Question: I have this screenshot of my storyboard which looks ok, and then the simulator which has some weird whitespace block on the screen.
The simulator is retina 4-inch ios6 simulator. Is this not a correct simulator? Or is there something else I am doing incorrectly?
Thanks!
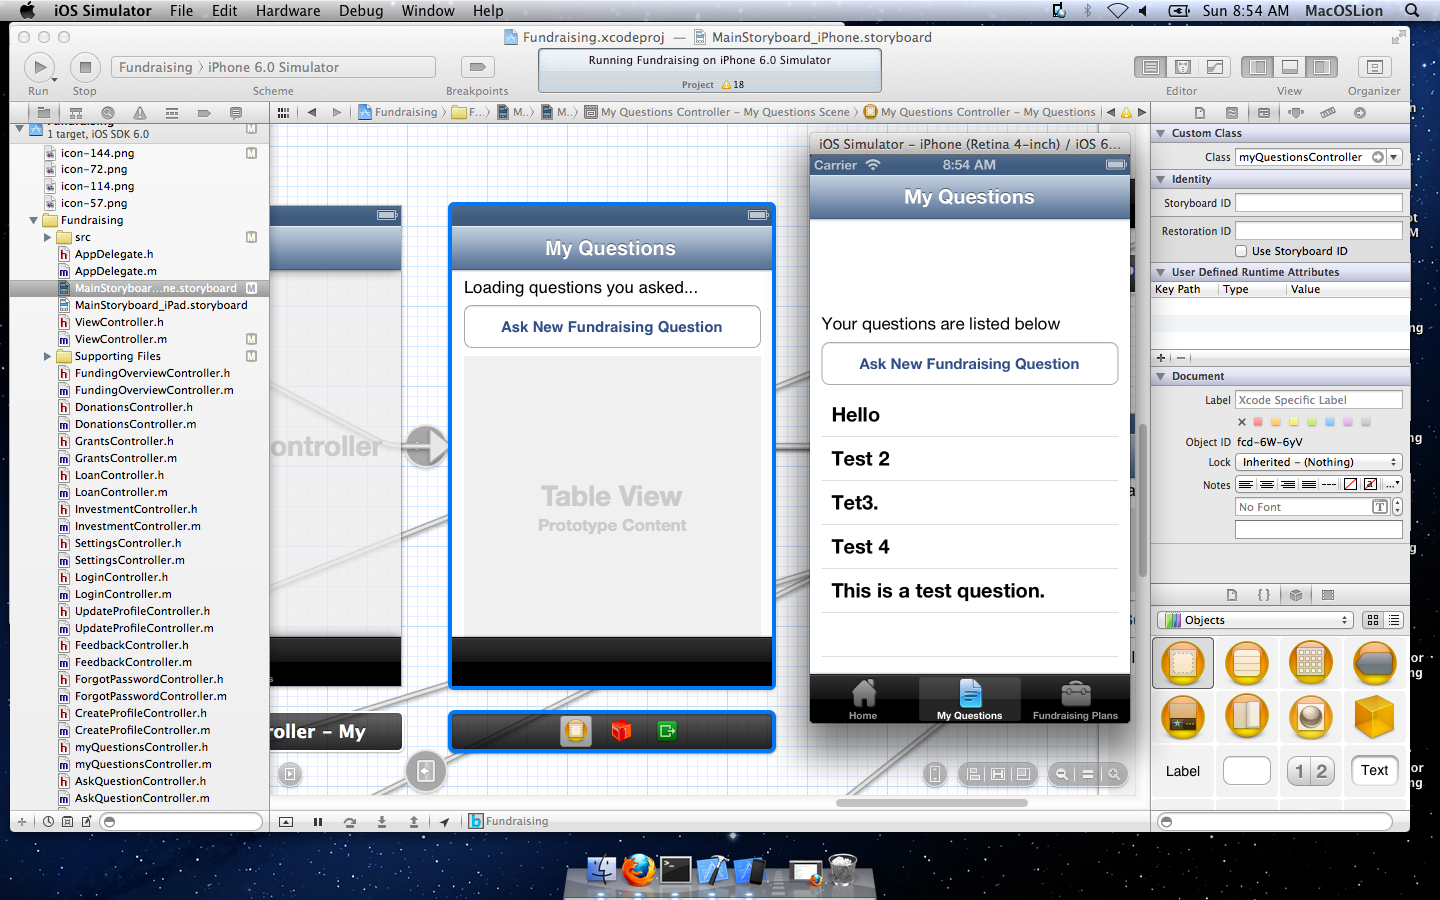
Answer: Notice the 7 bottom right buttons inside your storyboard. Out of those 7 buttons, the one on the extrem left, will toggle your storyboard views for 3.5-inch to 4-inch displays. Since currently your storyboard is set for 3.5-inch display but you are running on a 4-inch simulator, thats the reason for the inconsistency